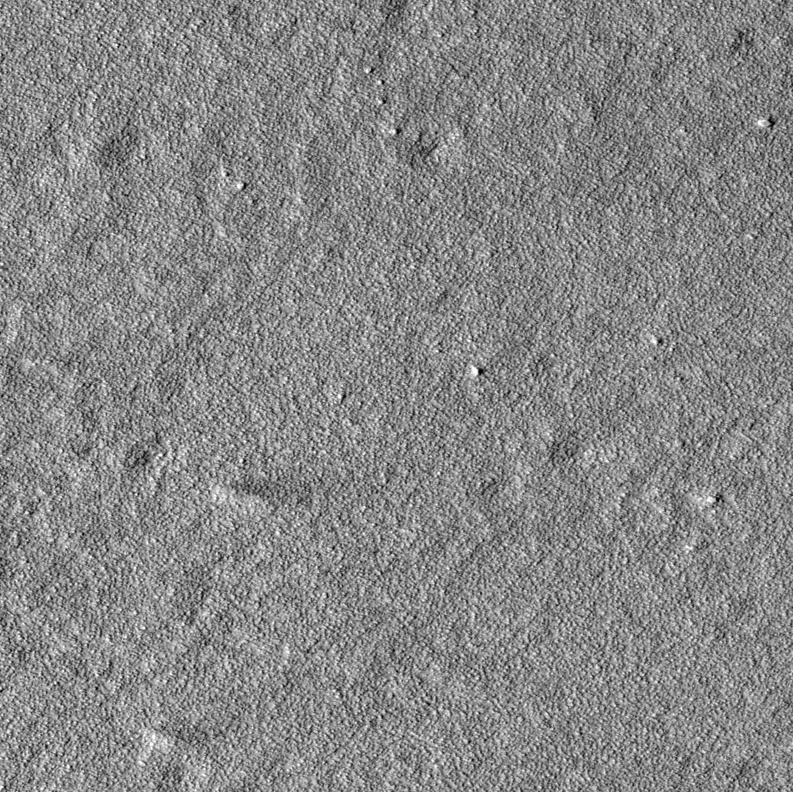
Label: dustdevil, dustdevil